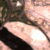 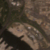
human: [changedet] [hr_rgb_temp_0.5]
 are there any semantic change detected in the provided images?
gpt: Some buildings were edified on the right of the river.